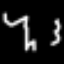
Label: squiggle